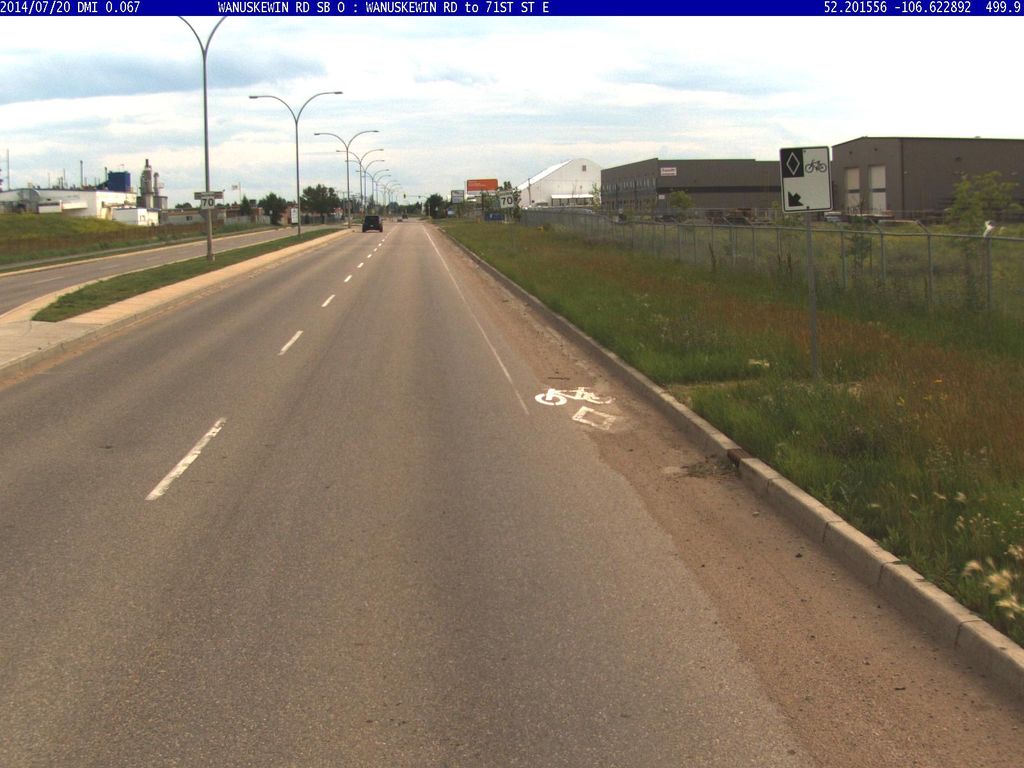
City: saskatoon